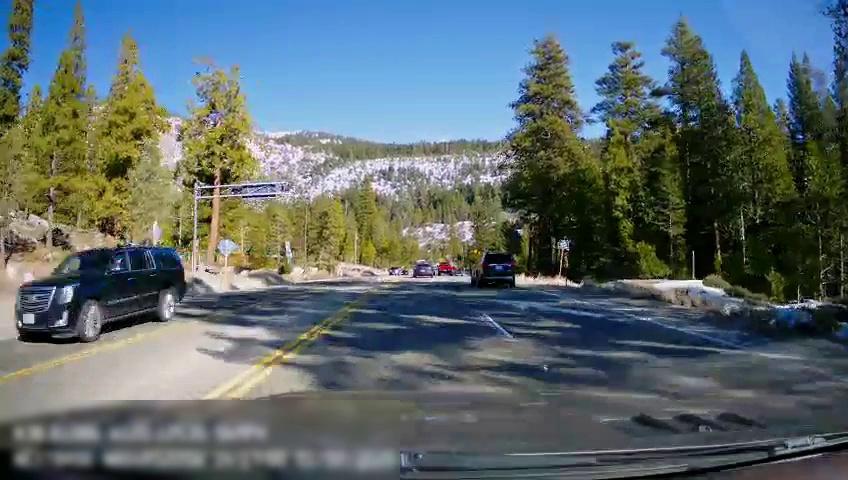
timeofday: Day
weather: Sunny
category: Drivable Space
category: Vehicles | SUV
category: Vehicles | SUV
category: Vehicles | Car
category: Vehicles | SUV
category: Vehicles | Car
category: Lanes | Opposite Lane
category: Lanes | Opposite Lane
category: Lanes | Current Lane
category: Lanes | Opposite Lane
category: Lanes | Current Lane